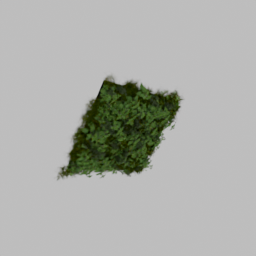
Label: nature